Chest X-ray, AP view. Patient: 34 years old, sex F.
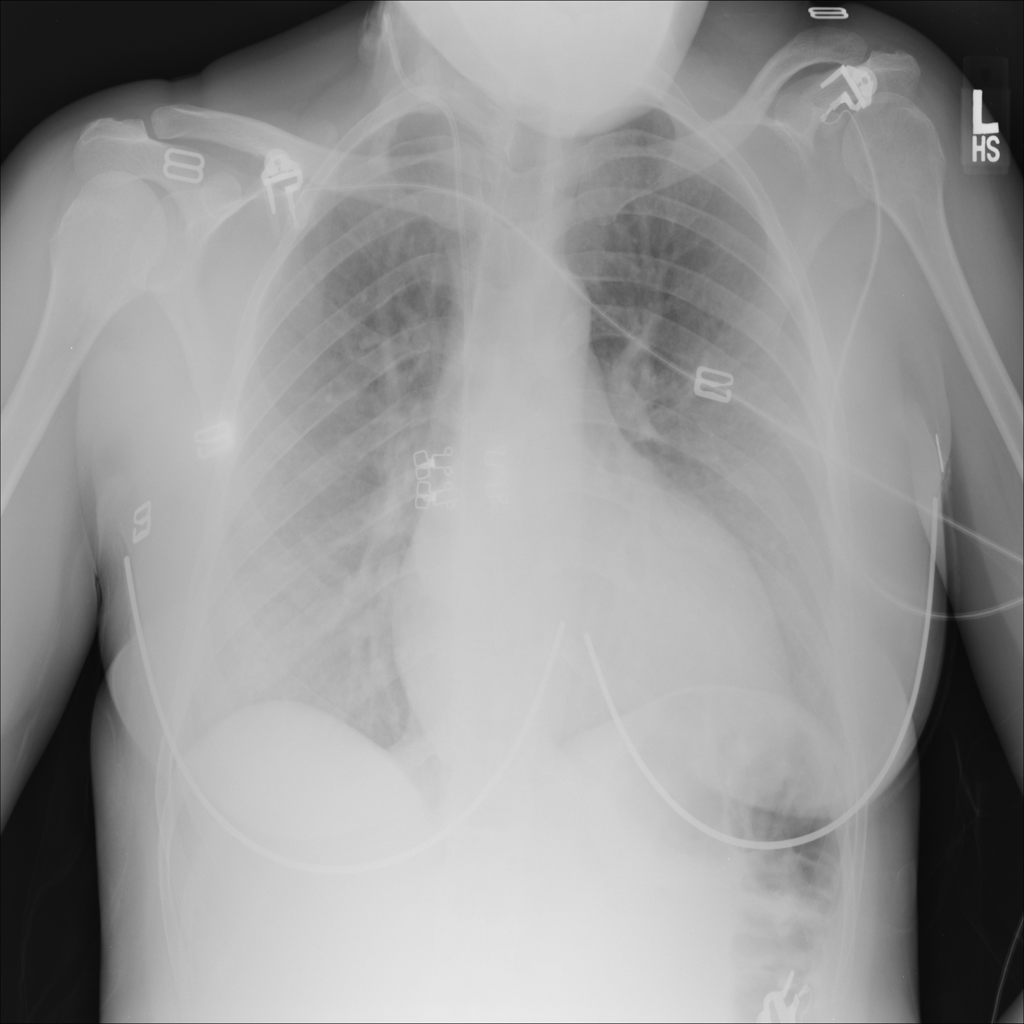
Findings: Consolidation